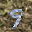
Label: 9